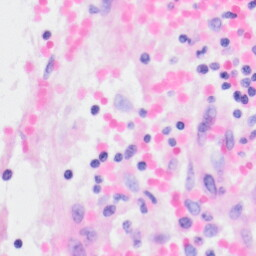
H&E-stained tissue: Kidney